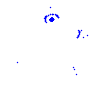
Particle: electron